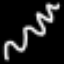
Label: squiggle